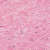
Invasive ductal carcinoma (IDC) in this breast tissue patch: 0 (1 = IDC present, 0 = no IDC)